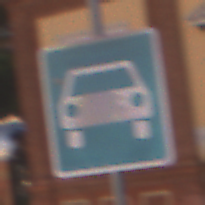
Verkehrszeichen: Kraftfahrstrasse
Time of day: SunriseSunset
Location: Outdoor (Urban)
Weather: Clear
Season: NotSpecified
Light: Natural